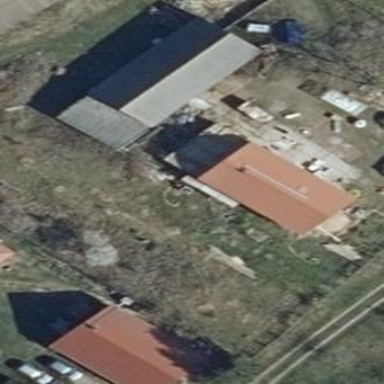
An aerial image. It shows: Simple and straightforward house.